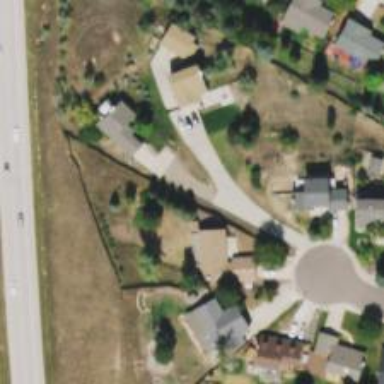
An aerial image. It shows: Driveway.